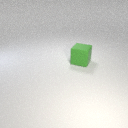
large green rubber cube